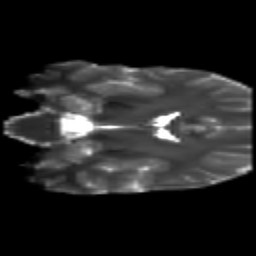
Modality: T2w
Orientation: coronal
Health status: healthy
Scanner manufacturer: siemens
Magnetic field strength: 3 T
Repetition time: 10 s
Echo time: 0.092 s